Field crop: maize
Growth stage: 2
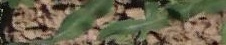
Species: maize